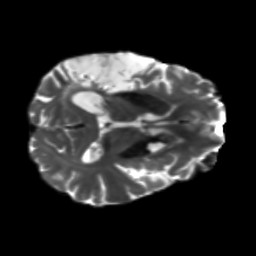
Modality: T2w
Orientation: axial
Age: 66
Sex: male
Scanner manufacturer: siemens
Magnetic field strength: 3 T
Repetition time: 5.47 s
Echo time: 0.0854 s